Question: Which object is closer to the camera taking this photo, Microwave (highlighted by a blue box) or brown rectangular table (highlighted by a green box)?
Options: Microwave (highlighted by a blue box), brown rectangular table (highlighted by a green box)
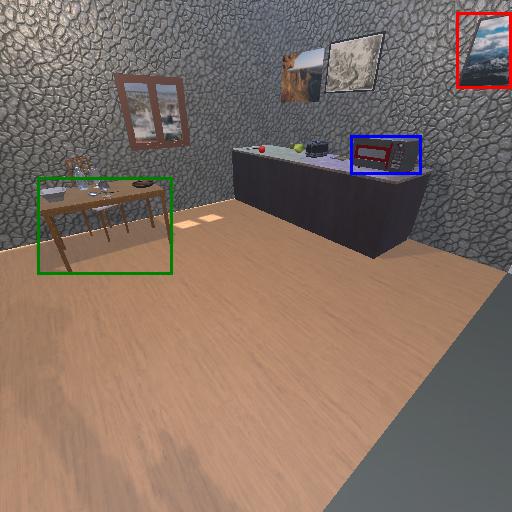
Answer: Microwave (highlighted by a blue box)